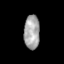
Tissue: skin
Cell type: Epithelial cells
Senescence score: 0.6908
Nuclear area (px): 524
Mean DAPI intensity: 165.179